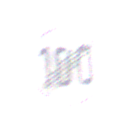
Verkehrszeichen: EndeGeschwindigkeit100
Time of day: MorningAfternoon
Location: Roofed (Urban)
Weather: PartlyCloudy
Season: NotSpecified
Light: Natural